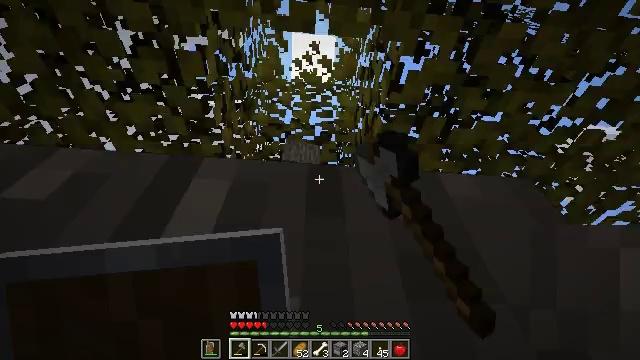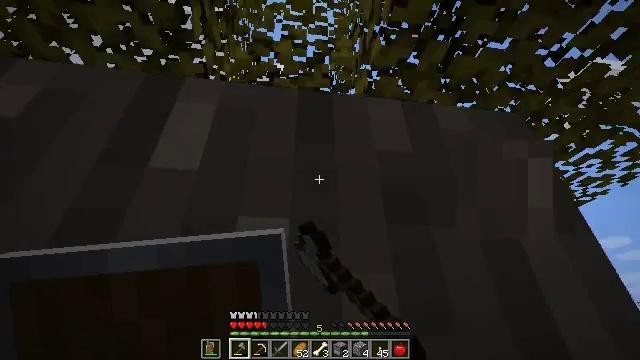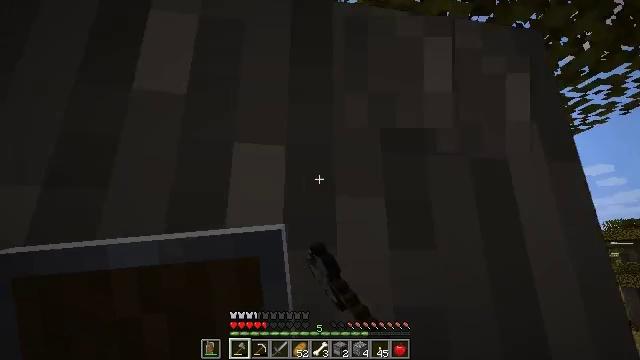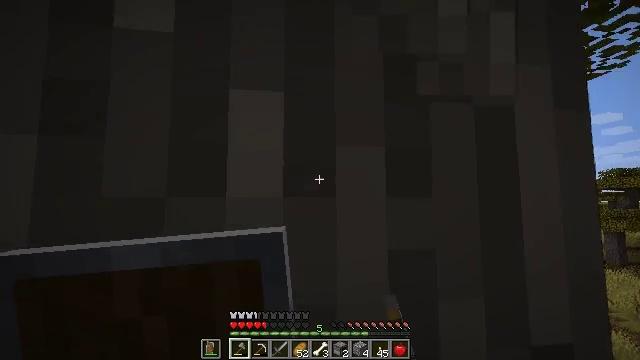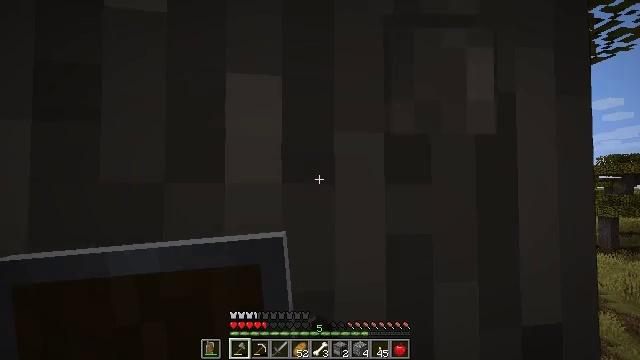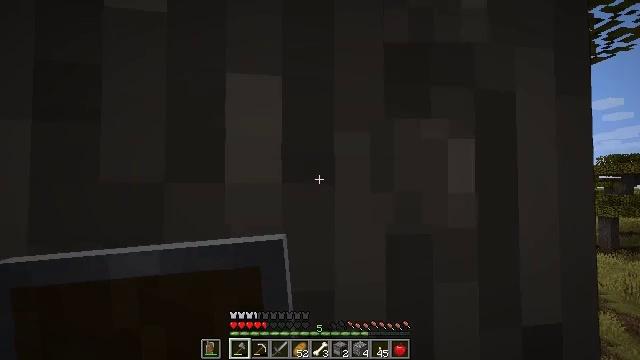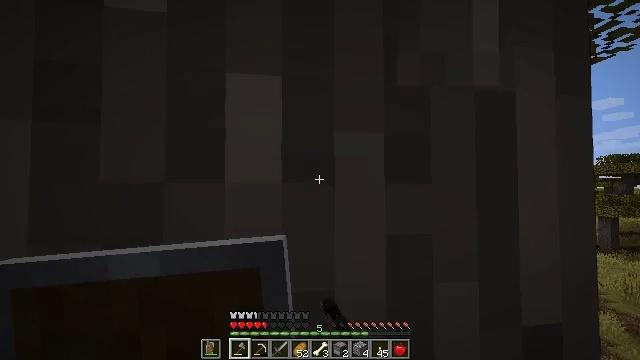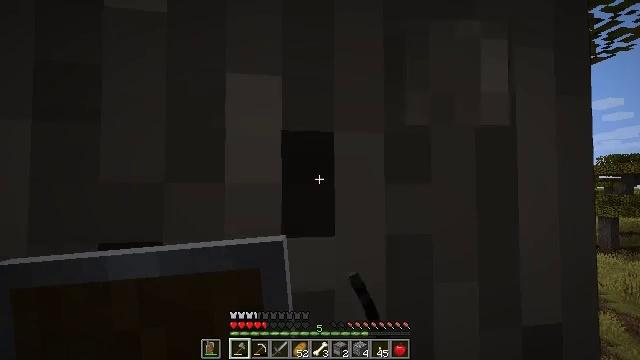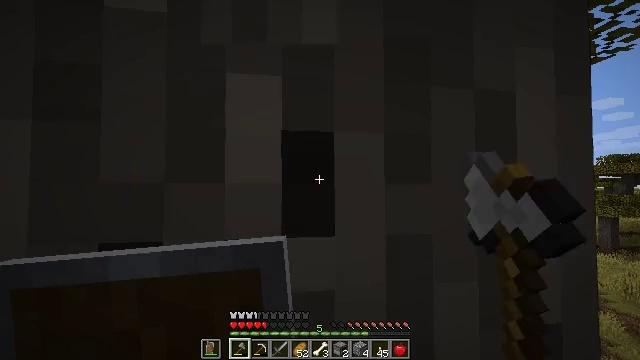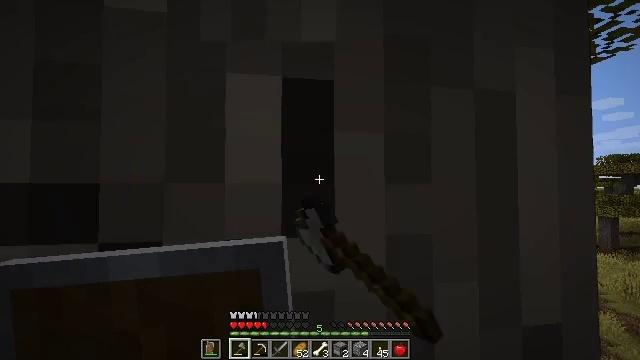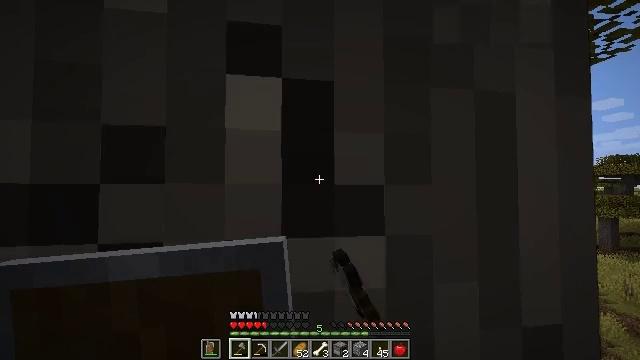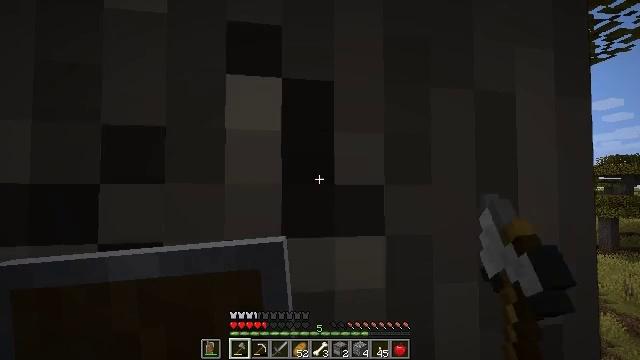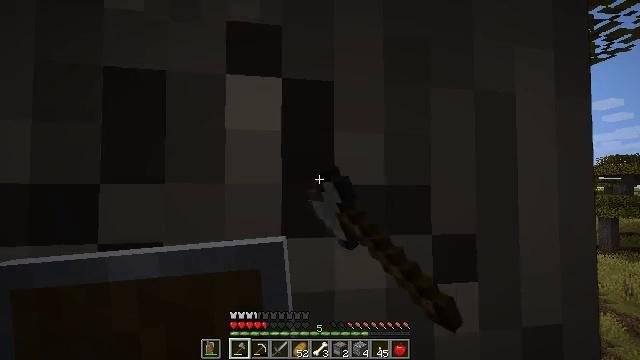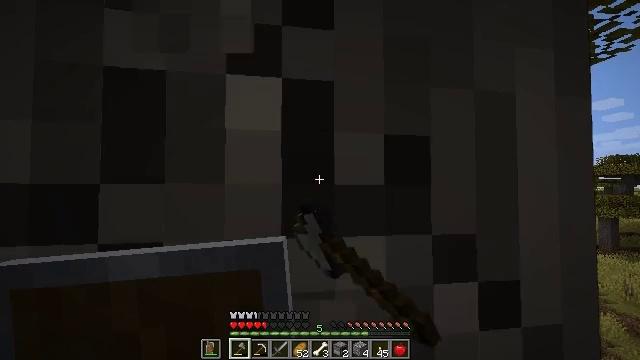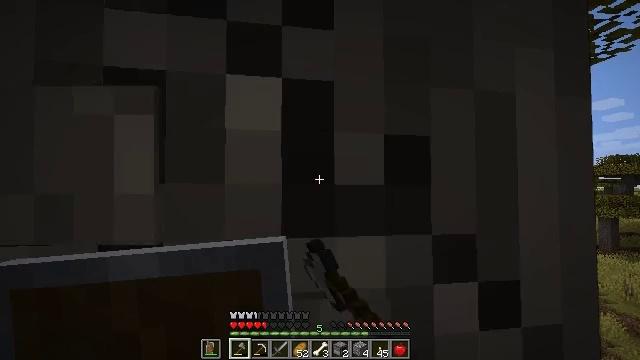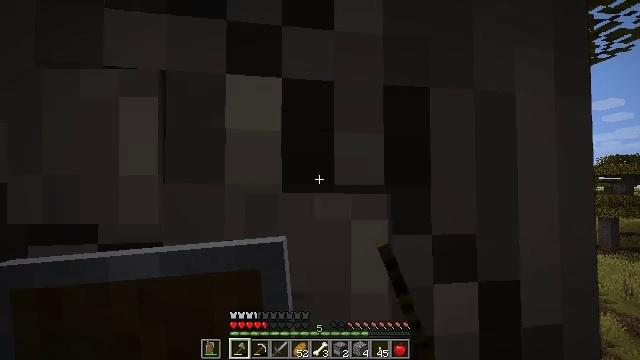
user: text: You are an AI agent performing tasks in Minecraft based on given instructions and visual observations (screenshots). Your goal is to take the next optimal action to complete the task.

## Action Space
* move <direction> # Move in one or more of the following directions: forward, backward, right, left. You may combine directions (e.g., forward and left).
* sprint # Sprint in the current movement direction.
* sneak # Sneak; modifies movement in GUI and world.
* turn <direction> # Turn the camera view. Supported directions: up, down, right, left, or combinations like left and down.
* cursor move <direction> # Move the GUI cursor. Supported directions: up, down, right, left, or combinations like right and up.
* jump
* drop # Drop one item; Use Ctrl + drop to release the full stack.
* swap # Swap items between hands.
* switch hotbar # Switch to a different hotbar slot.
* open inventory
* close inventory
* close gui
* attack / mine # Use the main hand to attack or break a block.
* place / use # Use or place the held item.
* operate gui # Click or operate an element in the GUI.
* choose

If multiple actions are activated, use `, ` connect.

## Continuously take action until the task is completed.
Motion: motion action
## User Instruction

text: Chop down the acacia log.
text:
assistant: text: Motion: turn right and down, attack / mine
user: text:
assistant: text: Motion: turn down, attack / mine
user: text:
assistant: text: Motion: turn down, attack / mine
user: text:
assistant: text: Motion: turn down, attack / mine
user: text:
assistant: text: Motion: attack / mine
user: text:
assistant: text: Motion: attack / mine
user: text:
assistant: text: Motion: attack / mine
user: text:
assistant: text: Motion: attack / mine
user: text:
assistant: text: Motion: attack / mine
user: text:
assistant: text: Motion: attack / mine
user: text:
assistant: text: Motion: attack / mine
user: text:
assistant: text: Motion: attack / mine
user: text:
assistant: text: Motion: attack / mine
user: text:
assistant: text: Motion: attack / mine
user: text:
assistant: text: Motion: attack / mine
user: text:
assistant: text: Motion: attack / mine
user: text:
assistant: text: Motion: attack / mine
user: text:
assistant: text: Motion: attack / mine
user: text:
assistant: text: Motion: attack / mine
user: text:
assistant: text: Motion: attack / mine
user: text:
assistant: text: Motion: attack / mine
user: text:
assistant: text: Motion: attack / mine
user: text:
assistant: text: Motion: attack / mine
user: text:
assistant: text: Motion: attack / mine
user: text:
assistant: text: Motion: attack / mine
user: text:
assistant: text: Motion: turn down, attack / mine
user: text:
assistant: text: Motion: turn down, attack / mine
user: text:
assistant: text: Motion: turn left and down, attack / mine
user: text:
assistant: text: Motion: turn down, attack / mine
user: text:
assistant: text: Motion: turn down, attack / mine